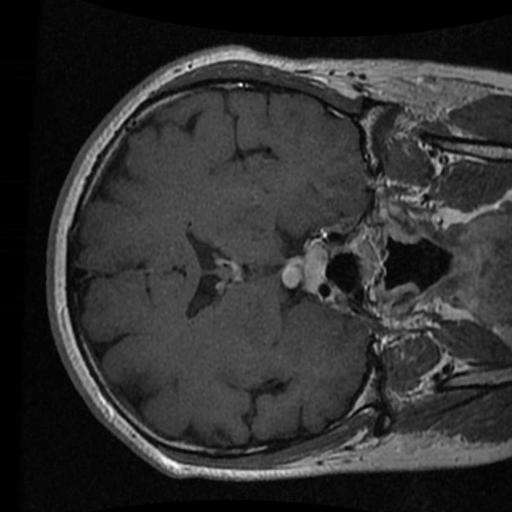
Label: brain_tumor